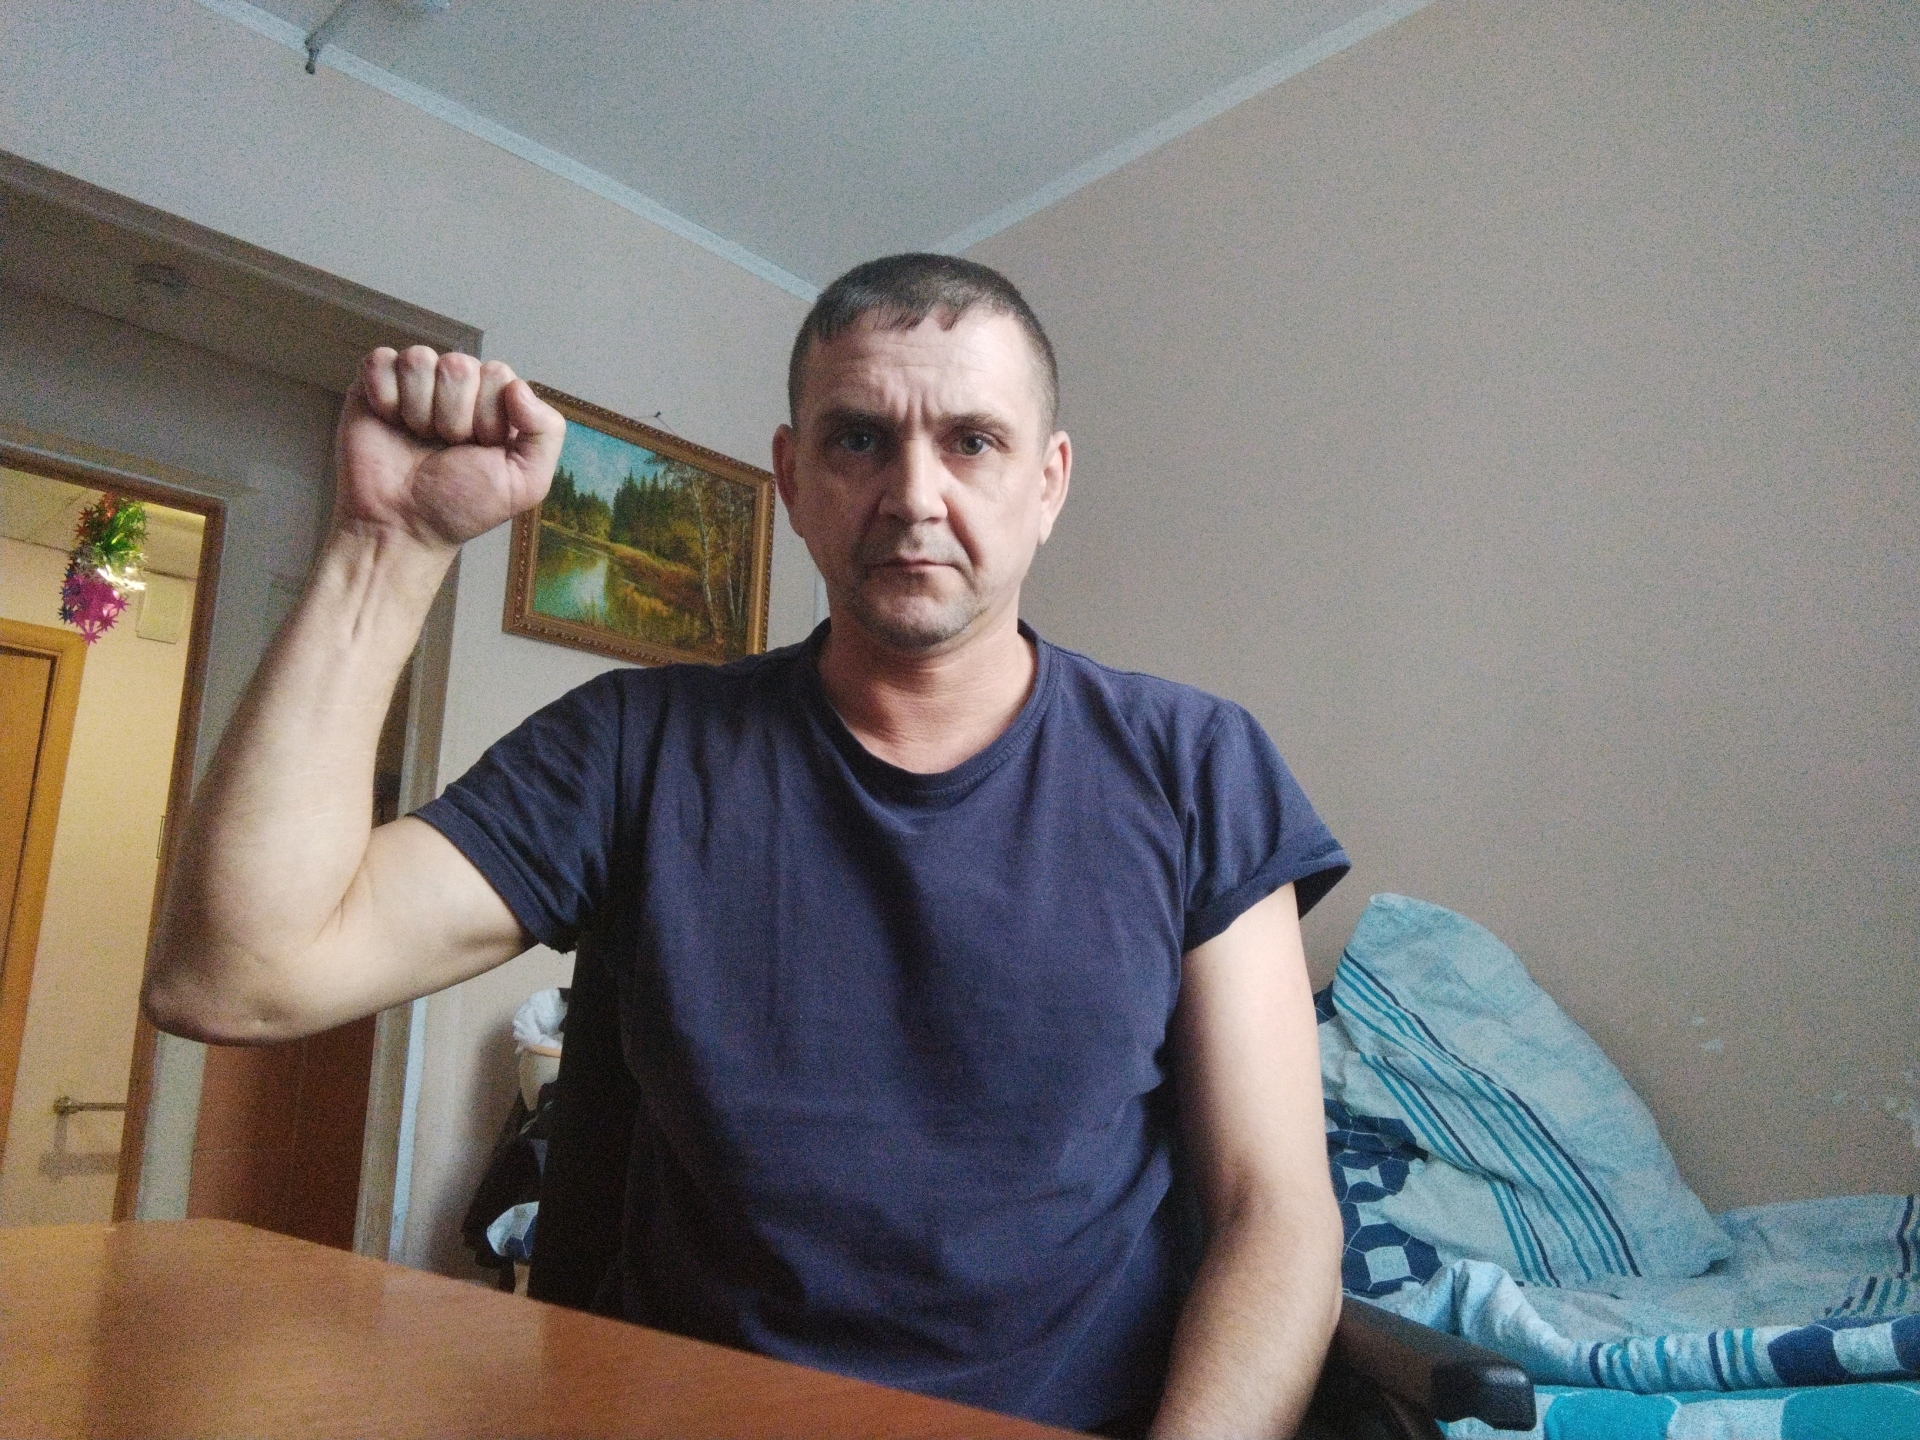
Label: noise